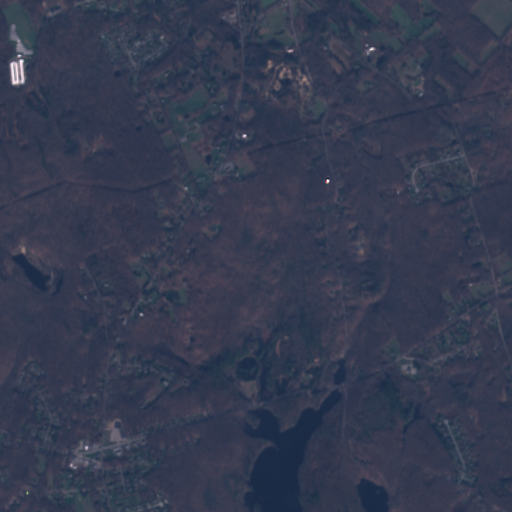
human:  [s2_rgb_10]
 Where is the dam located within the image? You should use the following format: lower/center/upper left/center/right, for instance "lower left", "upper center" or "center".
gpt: The dam is located in the center left of the image.
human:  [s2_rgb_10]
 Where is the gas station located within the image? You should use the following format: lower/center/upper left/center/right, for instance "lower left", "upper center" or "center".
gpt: The gas station is located in the lower left of the image.
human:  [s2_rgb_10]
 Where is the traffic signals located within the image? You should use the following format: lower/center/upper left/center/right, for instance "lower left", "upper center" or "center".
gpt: The traffic signals is located in the lower left of the image.
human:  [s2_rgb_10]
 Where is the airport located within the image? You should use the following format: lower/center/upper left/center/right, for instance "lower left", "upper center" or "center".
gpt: There is no airport in the image.